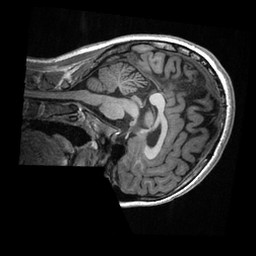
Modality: T1w
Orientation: sagittal
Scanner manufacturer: ge
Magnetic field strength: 3 T
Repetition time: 0.007688 s
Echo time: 0.002936 s